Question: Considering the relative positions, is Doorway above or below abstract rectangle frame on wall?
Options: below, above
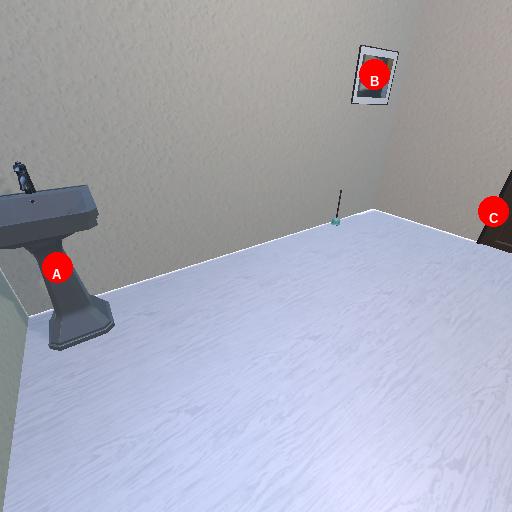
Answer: below